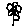
Label: flower